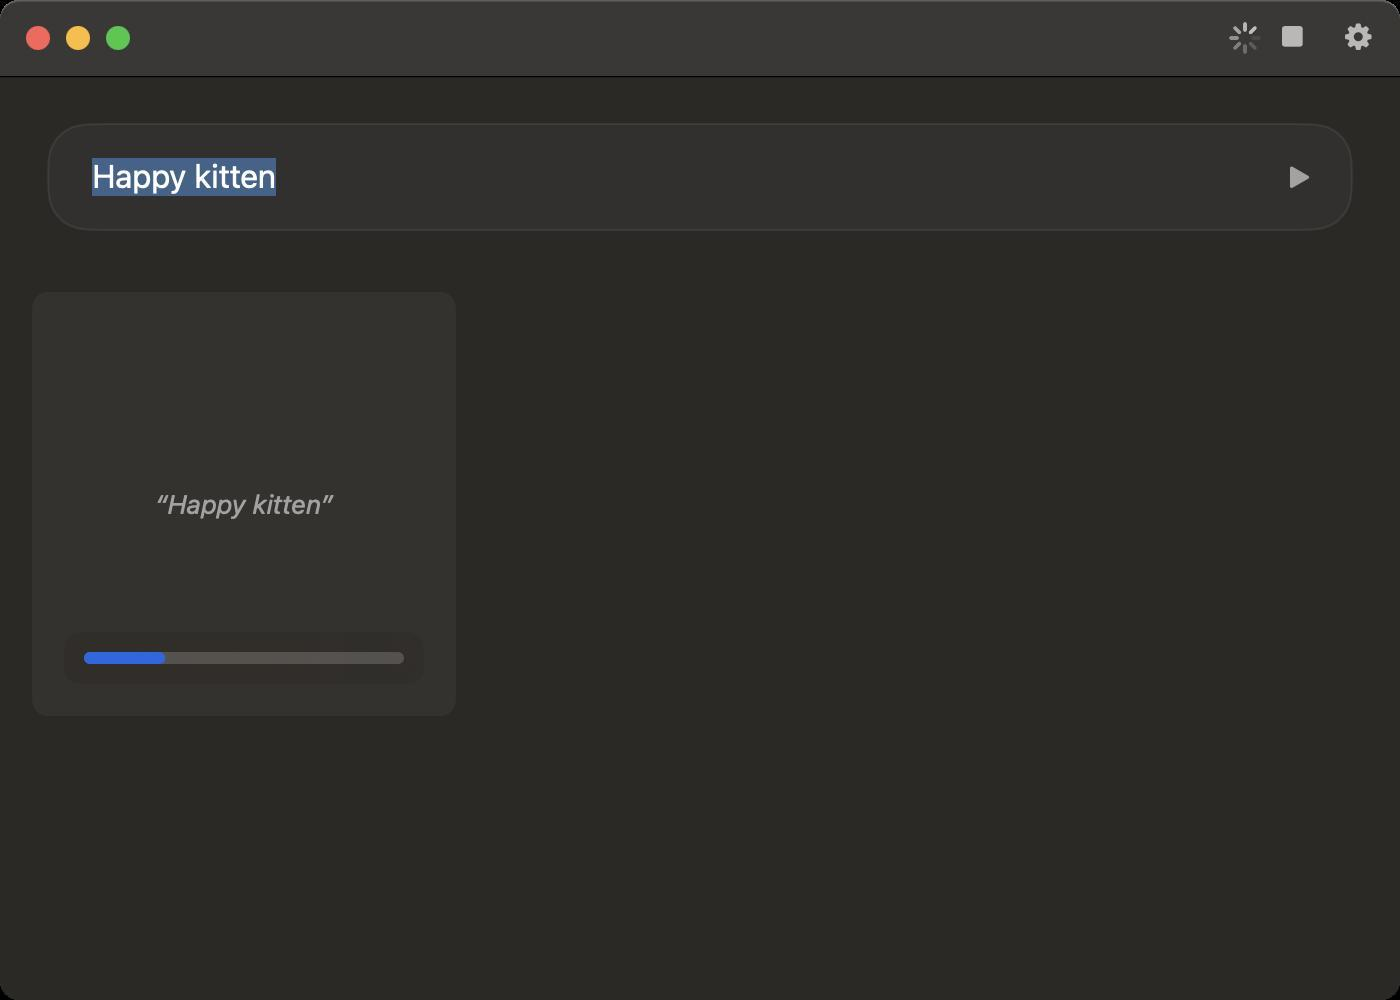
Accessibility tree:
{"name": "", "role": "AXWindow", "description": null, "role_description": "standard window", "value": null, "position": "514.00;285.00", "size": "700;500", "children": [{"name": null, "role": "AXGroup", "description": null, "role_description": "group", "value": null, "position": "0.00;0.00", "size": "700;500", "children": [{"name": null, "role": "AXTextField", "description": null, "role_description": "text field", "value": "Happy kitten", "position": "46.00;79.00", "size": "576;19", "children": []}, {"name": null, "role": "AXButton", "description": "Generate", "role_description": "button", "value": null, "position": "635.50;74.00", "size": "28;29", "children": []}, {"name": null, "role": "AXScrollArea", "description": null, "role_description": "scroll area", "value": null, "position": "0.00;130.00", "size": "700;371", "children": [{"name": null, "role": "AXOpaqueProviderGroup", "description": null, "role_description": "collection", "value": null, "position": "16.00;146.00", "size": "212;212", "children": [{"name": null, "role": "AXImage", "description": null, "role_description": "image", "value": null, "position": "16.00;146.00", "size": "212;212", "children": []}, {"name": null, "role": "AXStaticText", "description": null, "role_description": "text", "value": "“Happy kitten”", "position": "77.25;244.00", "size": "90;16", "children": []}, {"name": null, "role": "AXProgressIndicator", "description": null, "role_description": "progress indicator", "value": 0.22580645161290322, "position": "42.00;320.00", "size": "160;18", "children": []}]}]}]}, {"name": null, "role": "AXToolbar", "description": null, "role_description": "toolbar", "value": null, "position": "0.00;0.00", "size": "700;38", "children": [{"name": null, "role": "AXGroup", "description": null, "role_description": "group", "value": null, "position": "610.00;0.00", "size": "52;38", "children": [{"name": null, "role": "AXGroup", "description": null, "role_description": "group", "value": null, "position": "614.50;11.00", "size": "16;16", "children": [{"name": null, "role": "AXBusyIndicator", "description": null, "role_description": "busy indicator", "value": 0.0, "position": "614.50;11.00", "size": "16;16", "children": []}]}, {"name": null, "role": "AXGroup", "description": null, "role_description": "group", "value": null, "position": "639.50;7.25", "size": "14;16", "children": [{"name": null, "role": "AXButton", "description": "Stop", "role_description": "button", "value": null, "position": "639.50;7.25", "size": "14;16", "children": []}]}]}, {"name": null, "role": "AXButton", "description": "Quick Settings", "role_description": "button", "value": null, "position": "662.00;0.00", "size": "34;38", "children": [{"name": null, "role": "AXButton", "description": "Quick Settings", "role_description": "button", "value": null, "position": "671.50;8.75", "size": "16;16", "children": []}]}]}, {"name": null, "role": "AXButton", "description": null, "role_description": "close button", "value": null, "position": "12.00;11.00", "size": "14;16", "children": []}, {"name": null, "role": "AXButton", "description": null, "role_description": "full screen button", "value": null, "position": "52.00;11.00", "size": "14;16", "children": [{"name": null, "role": "AXGroup", "description": null, "role_description": "group", "value": null, "position": "52.00;11.00", "size": "14;16", "children": [{"name": null, "role": "AXGroup", "description": null, "role_description": "group", "value": null, "position": "52.00;11.00", "size": "14;16", "children": []}]}]}, {"name": null, "role": "AXButton", "description": null, "role_description": "minimize button", "value": null, "position": "32.00;11.00", "size": "14;16", "children": []}, {"name": null, "role": "AXStaticText", "description": null, "role_description": "text", "value": "", "position": "76.00;0.00", "size": "534;38", "children": []}]}